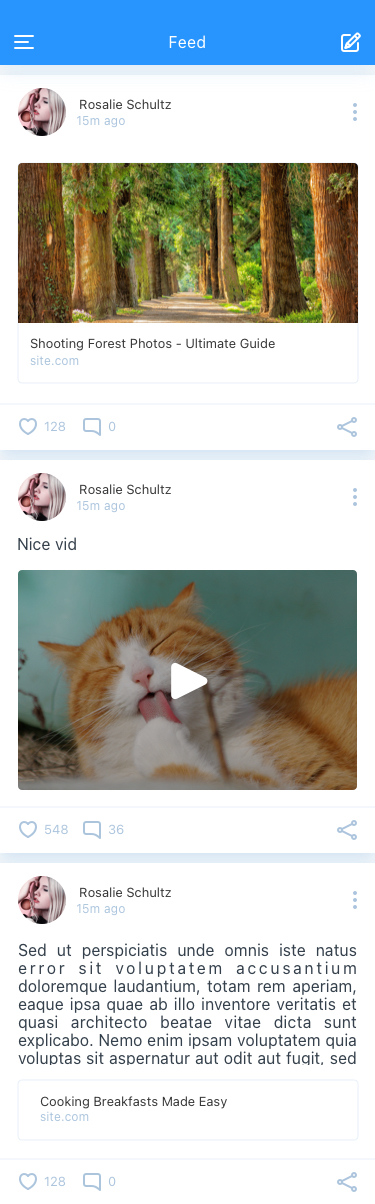
Text in this UI design:
Shooting Forest Photos - Ultimate Guide
site.com
Nice vid
Cooking Breakfasts Made Easy
site.com
Sed ut perspiciatis unde omnis iste natus error sit voluptatem accusantium doloremque laudantium, totam rem aperiam, eaque ipsa quae ab illo inventore veritatis et quasi architecto beatae vitae dicta sunt explicabo. Nemo enim ipsam voluptatem quia voluptas sit aspernatur aut odit aut fugit, sed quia consequuntur magni dolores eos qui ratione voluptatem sequi nesciunt. Neque porro quisquam est, qui dolorem ipsum quia dolor sit amet, consectetur, adipisci velit, sed quia non numquam eius modi tempora incidunt ut labore et dolore magnam aliquam quaerat voluptatem. Ut enim ad minima veniam, quis nostrum exercitationem ullam corporis suscipit laboriosam, nisi ut aliquid ex ea commodi consequatur? Quis autem vel eum iure reprehenderit qui in ea voluptate velit esse quam nihil molestiae consequatur, vel illum qui dolorem eum fugiat quo voluptas nulla pariatur? At vero eos et accusamus et iusto odio dignissimos ducimus qui blanditiis praesentium voluptatum deleniti atque corrupti quos dolores et quas molestias excepturi sint occaecati cupiditate non provident, similique sunt in culpa qui officia deserunt mollitia animi, id est laborum et dolorum fuga. Et harum quidem rerum facilis est et expedita distinctio.